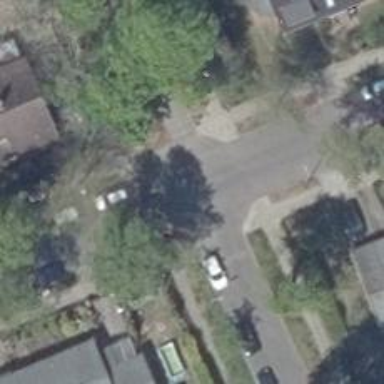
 with the right sidewalk paved with setts."